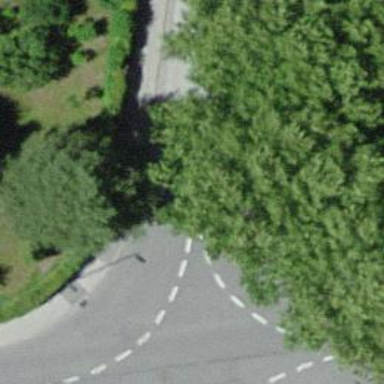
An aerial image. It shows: Asphalt sidewalk along the footway.